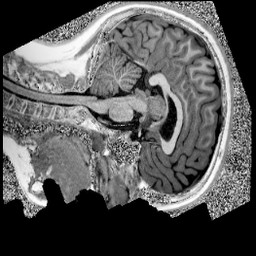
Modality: UNIT1
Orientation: sagittal
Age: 10
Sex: female
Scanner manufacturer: siemens
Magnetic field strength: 3 T
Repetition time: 4 s
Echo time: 0.00303 s